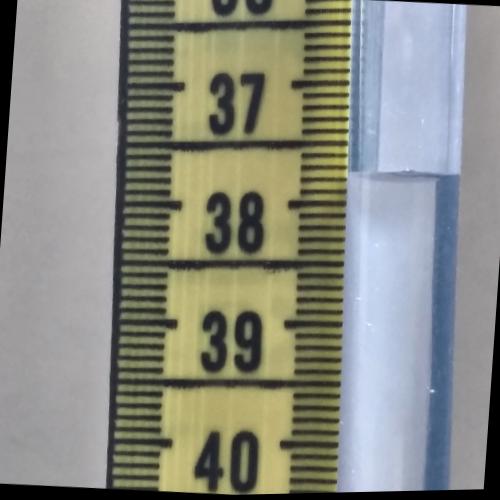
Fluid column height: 37.7 cm